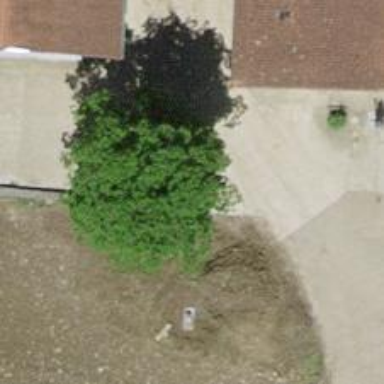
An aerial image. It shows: Broadleaved tree with lush leaves.